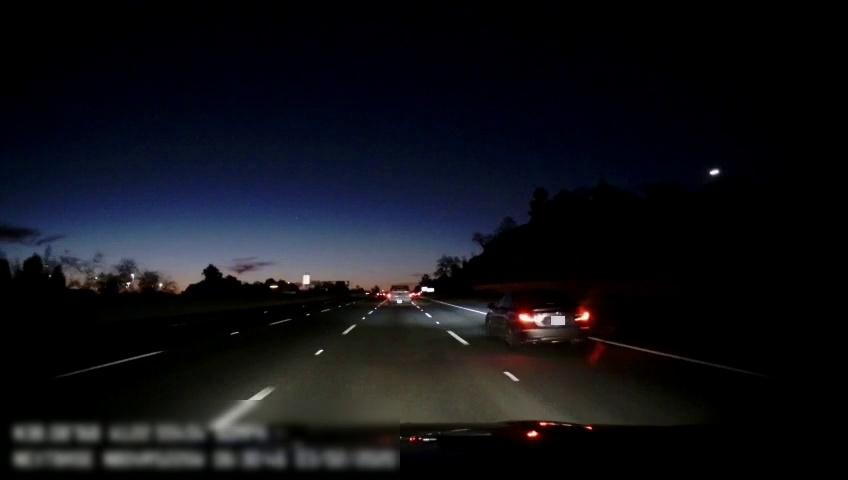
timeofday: Night
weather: Other
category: Drivable Space
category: Vehicles | Truck
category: Vehicles | Car
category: Vehicles | Car
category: Lanes | Alternate Lane
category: Lanes | Alternate Lane
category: Lanes | Alternate Lane
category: Lanes | Alternate Lane